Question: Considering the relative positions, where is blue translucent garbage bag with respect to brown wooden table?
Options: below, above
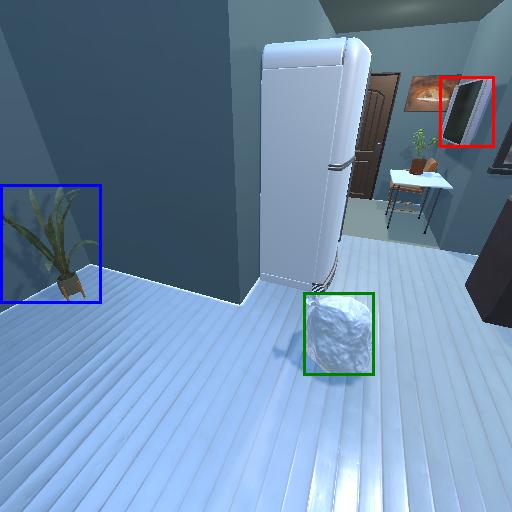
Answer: below